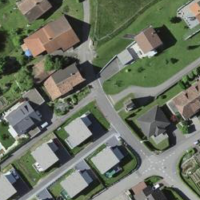
EUNIS habitat code: 54
Species observed at this site:
Phoenicurus ochruros